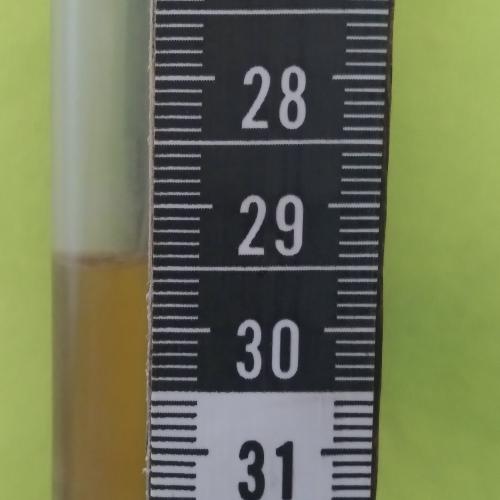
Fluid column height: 29.4 cm